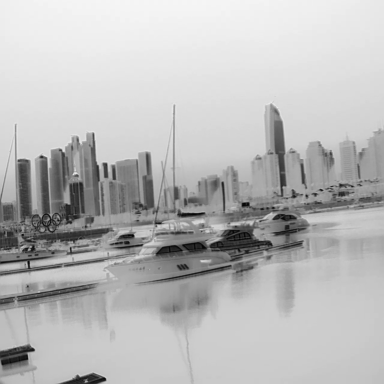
There are five canoes in the infrared image.